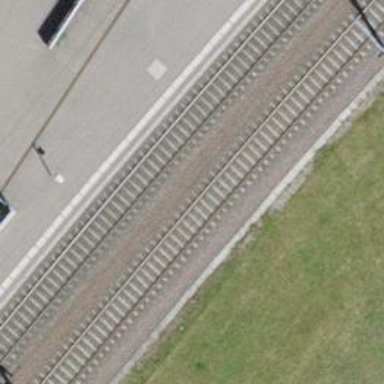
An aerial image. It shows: Single railway track with electrified contact line.